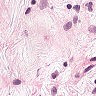
Metastatic tissue present: no